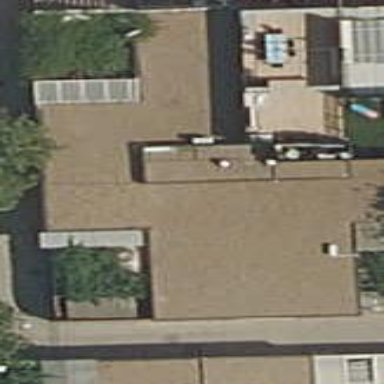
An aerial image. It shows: House with flat roof.